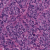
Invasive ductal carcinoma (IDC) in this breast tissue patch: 1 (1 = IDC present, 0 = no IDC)